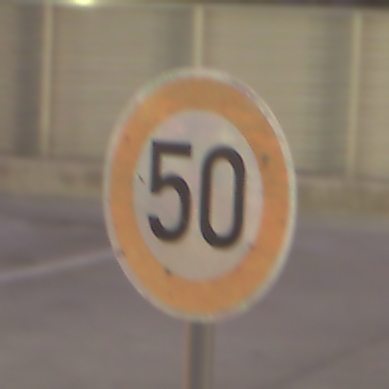
Verkehrszeichen: Geschwindigkeit50
Umgebung: Outdoor, Urban
Tageszeit: SunriseSunset
Wetter: PartlyCloudy
Licht: Artificial
Jahreszeit: NotSpecified
Kontrast: HighContrast